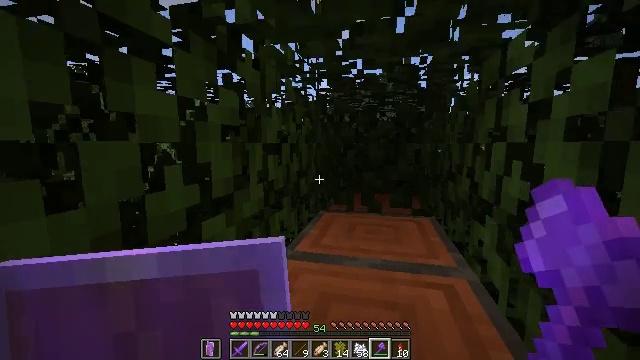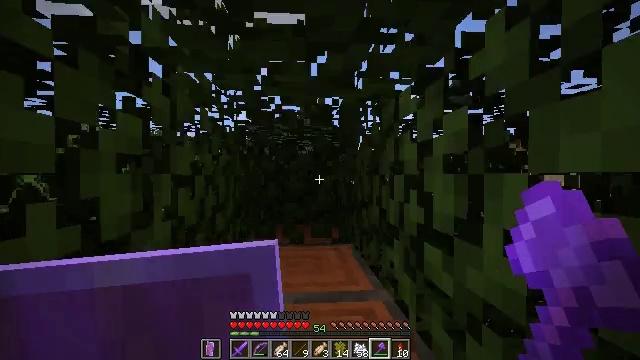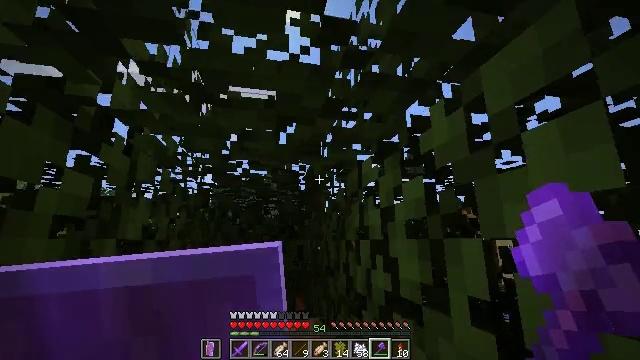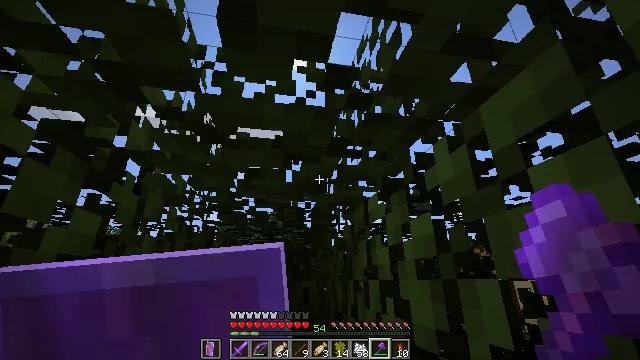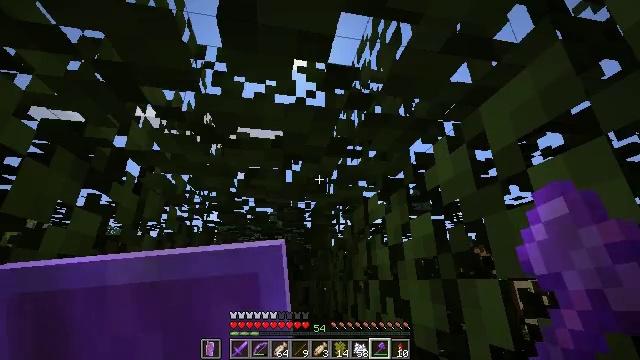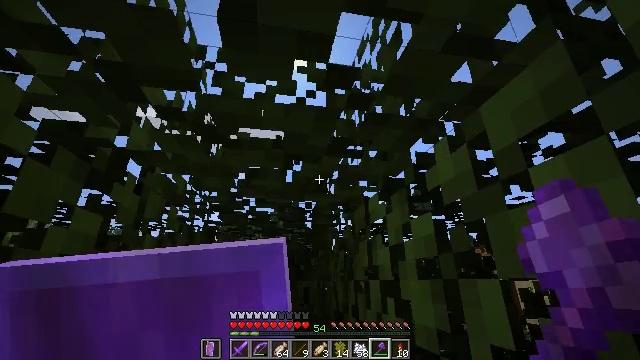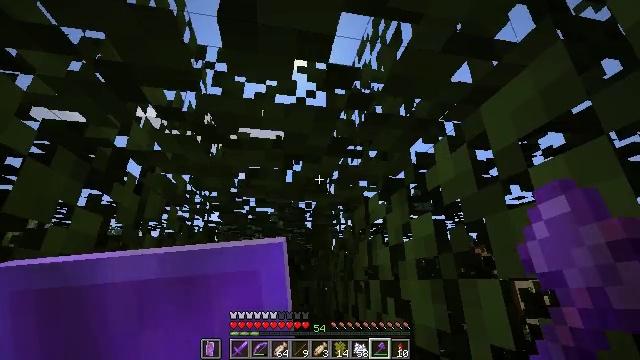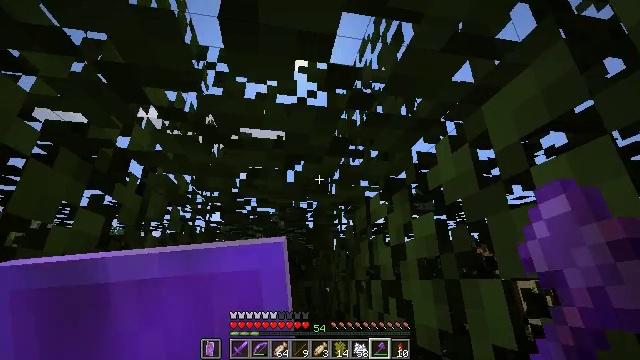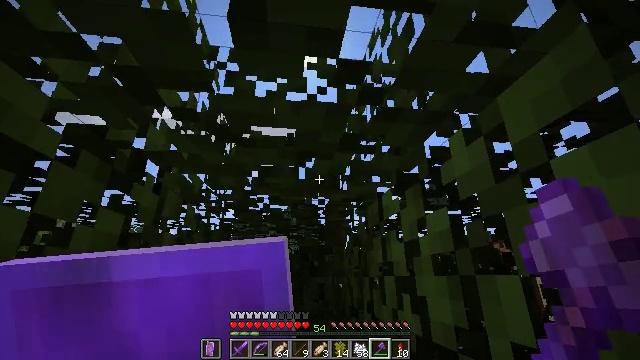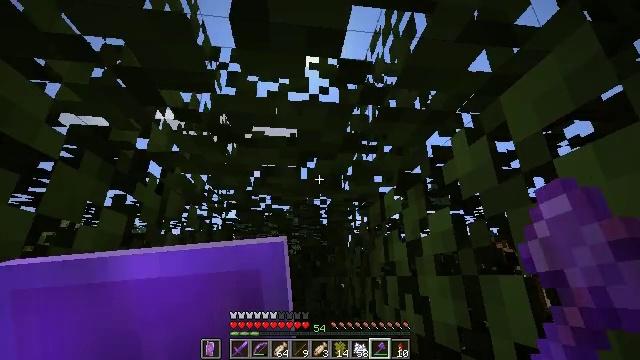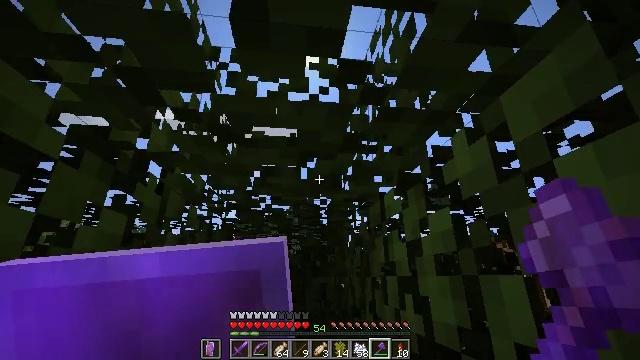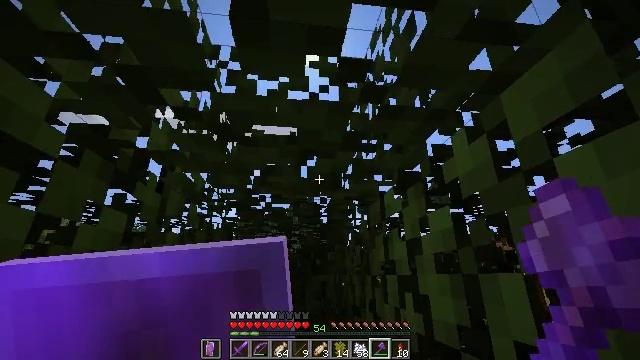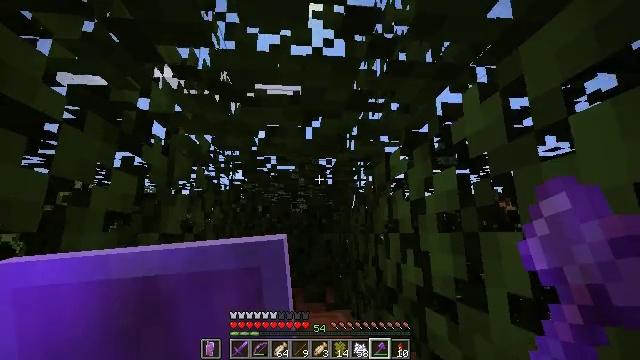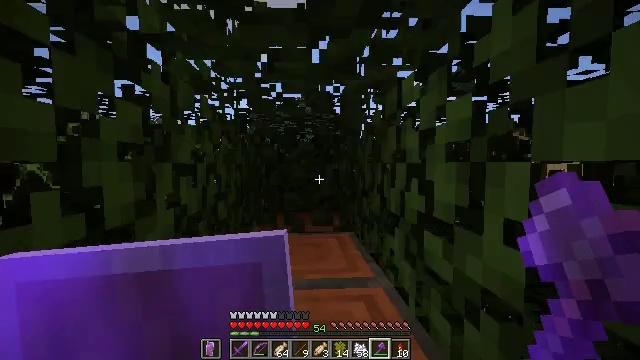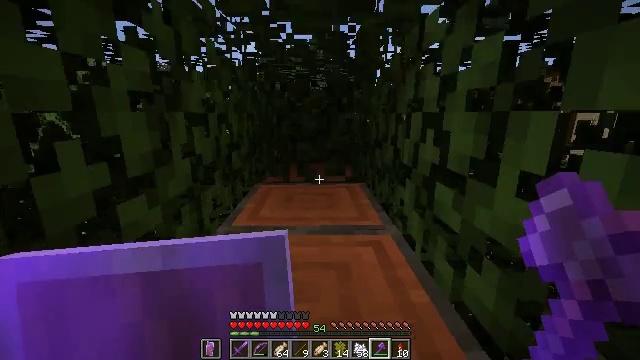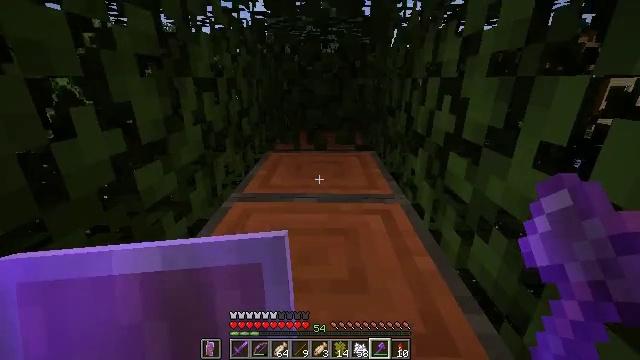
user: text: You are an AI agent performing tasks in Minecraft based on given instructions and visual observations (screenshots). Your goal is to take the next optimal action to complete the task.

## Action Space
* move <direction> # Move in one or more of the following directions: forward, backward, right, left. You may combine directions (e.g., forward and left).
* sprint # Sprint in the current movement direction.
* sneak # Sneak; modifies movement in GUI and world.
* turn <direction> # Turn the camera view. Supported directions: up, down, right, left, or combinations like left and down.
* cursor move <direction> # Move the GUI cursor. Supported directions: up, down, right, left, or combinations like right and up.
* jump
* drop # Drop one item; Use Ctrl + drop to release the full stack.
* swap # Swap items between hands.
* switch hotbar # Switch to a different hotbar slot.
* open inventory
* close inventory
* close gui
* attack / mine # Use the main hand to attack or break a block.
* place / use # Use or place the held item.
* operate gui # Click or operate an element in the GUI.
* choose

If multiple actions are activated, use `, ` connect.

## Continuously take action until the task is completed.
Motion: motion action
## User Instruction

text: Collect acacia logs by breaking the tree.
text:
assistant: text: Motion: turn right and up
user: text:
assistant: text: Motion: turn right and up
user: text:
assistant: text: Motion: turn left and up
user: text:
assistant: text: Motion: no_op
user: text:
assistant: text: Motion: no_op
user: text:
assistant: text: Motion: no_op
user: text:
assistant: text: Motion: no_op
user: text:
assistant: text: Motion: turn left
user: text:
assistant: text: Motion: no_op
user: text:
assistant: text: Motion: no_op
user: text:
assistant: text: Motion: no_op
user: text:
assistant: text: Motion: turn left and down
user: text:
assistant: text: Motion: turn left and down
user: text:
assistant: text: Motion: turn left and down
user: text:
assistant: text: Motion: turn left and down
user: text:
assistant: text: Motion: turn down
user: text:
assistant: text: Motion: turn left and down
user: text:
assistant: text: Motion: turn left and down
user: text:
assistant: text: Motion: turn down
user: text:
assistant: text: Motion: turn down
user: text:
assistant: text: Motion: no_op
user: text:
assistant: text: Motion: no_op
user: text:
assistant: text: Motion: attack / mine
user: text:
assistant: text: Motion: attack / mine
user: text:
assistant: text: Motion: turn up, attack / mine
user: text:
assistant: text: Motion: turn right and up, attack / mine
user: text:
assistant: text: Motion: attack / mine
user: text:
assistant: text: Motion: turn up, attack / mine
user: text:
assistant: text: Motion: attack / mine
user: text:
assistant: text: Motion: attack / mine